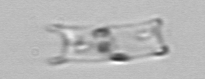
Label: Eucampia